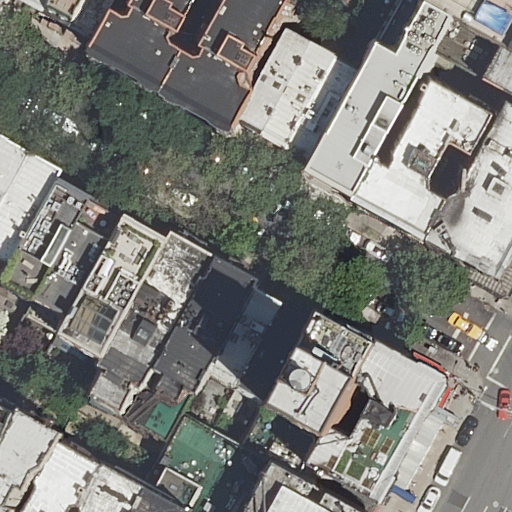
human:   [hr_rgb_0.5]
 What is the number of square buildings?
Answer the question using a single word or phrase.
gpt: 0

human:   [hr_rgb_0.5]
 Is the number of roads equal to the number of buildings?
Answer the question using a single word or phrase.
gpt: no

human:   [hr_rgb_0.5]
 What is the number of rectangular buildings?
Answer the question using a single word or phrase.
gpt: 21

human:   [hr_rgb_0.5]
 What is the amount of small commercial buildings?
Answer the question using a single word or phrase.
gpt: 0

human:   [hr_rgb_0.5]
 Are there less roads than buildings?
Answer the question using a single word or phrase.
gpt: yes

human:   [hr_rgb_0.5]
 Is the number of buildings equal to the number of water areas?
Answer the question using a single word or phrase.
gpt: no

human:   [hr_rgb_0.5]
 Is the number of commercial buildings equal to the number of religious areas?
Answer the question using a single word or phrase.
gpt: yes

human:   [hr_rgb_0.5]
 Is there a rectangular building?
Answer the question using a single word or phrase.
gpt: yes

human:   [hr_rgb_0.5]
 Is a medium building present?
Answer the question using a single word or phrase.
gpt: yes

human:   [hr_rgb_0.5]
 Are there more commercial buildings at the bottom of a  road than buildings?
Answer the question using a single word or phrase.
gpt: no

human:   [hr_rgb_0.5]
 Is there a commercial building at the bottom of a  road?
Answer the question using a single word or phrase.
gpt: no

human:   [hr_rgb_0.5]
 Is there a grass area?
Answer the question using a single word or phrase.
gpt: no

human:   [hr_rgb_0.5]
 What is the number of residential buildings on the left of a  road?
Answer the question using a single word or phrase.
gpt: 27

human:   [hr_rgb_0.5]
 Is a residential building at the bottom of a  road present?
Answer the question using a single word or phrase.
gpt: yes

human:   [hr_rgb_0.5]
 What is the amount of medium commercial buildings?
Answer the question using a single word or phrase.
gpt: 0

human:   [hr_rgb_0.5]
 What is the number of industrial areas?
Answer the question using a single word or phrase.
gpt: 0

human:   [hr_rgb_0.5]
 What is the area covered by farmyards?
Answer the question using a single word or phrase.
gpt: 0m2

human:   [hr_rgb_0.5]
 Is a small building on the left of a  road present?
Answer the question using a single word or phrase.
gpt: yes

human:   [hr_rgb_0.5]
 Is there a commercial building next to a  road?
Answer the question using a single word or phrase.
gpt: no

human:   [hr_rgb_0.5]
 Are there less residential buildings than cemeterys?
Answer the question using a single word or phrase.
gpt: no

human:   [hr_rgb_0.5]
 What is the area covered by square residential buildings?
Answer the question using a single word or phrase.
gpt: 0m2

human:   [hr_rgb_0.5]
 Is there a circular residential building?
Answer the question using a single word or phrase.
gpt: no

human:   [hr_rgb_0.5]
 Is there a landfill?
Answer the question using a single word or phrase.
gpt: no

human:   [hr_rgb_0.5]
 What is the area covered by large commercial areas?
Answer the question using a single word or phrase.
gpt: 0m2

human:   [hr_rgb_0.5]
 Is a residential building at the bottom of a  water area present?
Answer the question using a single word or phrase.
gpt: no

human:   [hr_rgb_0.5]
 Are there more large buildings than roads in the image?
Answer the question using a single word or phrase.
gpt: no

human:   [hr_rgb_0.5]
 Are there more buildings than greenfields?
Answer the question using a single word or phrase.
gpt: yes

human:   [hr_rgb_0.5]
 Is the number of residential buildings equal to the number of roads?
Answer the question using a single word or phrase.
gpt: no

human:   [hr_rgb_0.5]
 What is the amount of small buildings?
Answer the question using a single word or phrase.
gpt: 4

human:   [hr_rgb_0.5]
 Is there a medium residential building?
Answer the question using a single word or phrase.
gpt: yes

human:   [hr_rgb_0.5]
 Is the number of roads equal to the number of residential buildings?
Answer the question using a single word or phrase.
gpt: no

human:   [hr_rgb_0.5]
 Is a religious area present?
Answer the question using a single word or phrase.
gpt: no

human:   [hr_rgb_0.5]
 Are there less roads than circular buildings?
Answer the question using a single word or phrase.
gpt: no

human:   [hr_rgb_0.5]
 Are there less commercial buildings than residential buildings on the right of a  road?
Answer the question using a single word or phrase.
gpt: yes

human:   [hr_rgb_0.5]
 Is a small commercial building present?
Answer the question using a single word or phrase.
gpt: no

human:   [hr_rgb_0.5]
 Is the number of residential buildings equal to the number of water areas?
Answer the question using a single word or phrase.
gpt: no